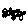
Label: cat